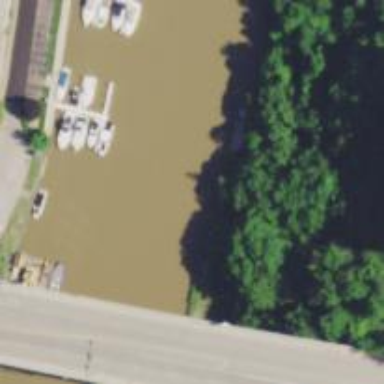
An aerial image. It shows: Dock located along the waterway.